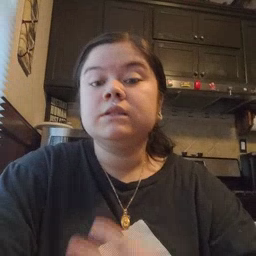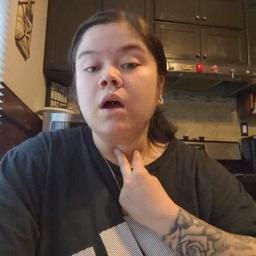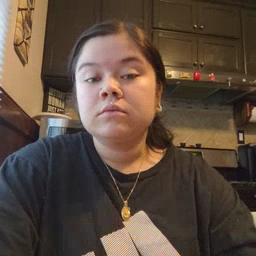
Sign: stuck